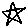
Label: star